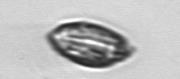
Label: Katodinium_or_Torodinium